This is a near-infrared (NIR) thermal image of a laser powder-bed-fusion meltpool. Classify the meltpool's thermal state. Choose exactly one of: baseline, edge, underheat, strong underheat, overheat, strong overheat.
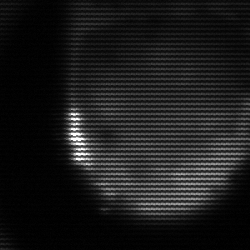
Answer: edge